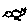
Label: bird